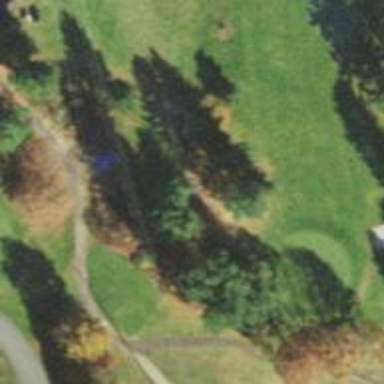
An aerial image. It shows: Golf tee.